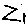
Label: zigzag